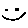
Label: smiley face